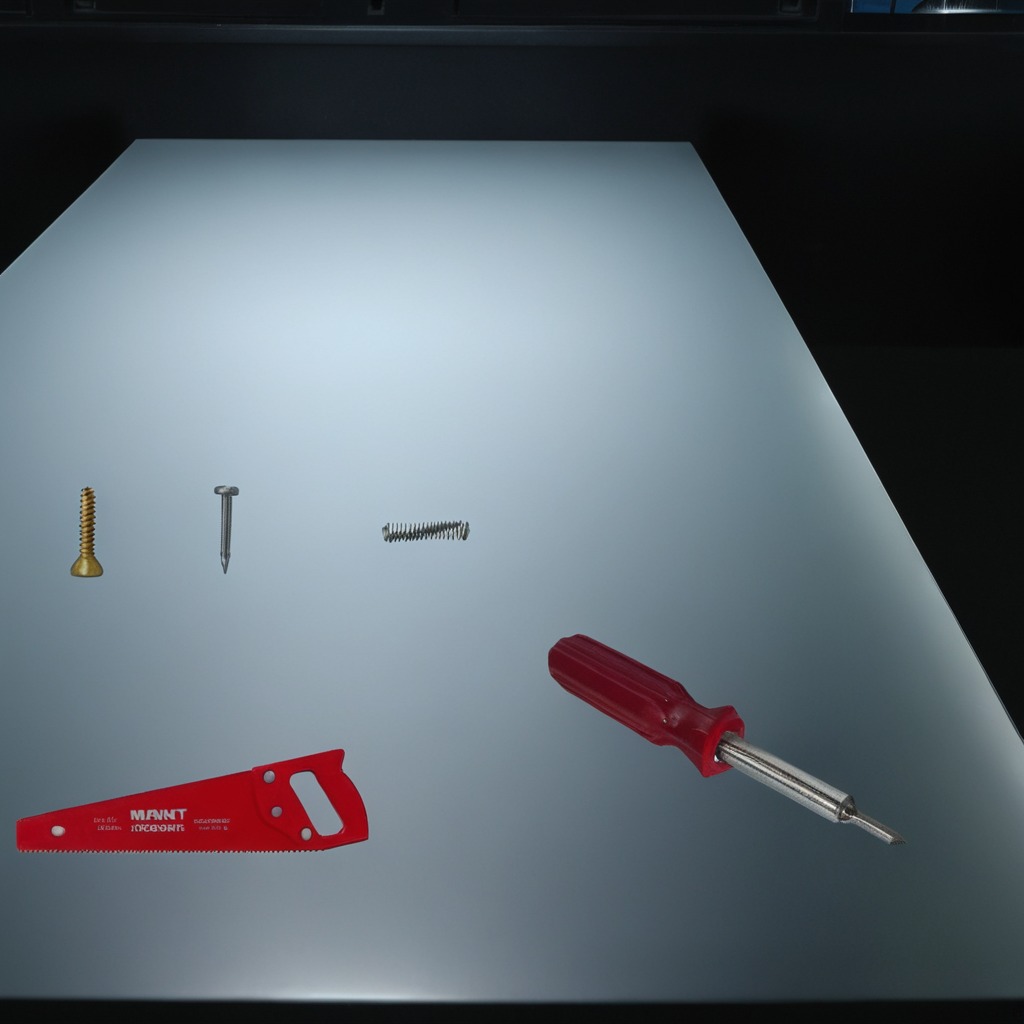
A metal machine screw, an iron nail, a coiled metal spring, a handheld metal saw, and a screwdriver are lying on the clean empty table in a railway signal maintenance room.